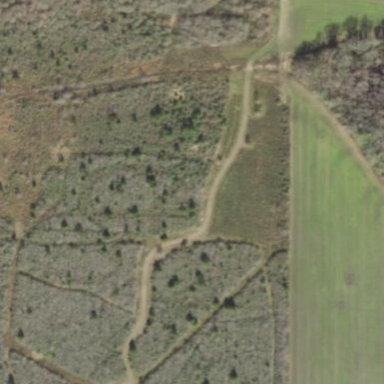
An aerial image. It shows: Patch of scrub vegetation.